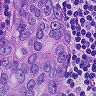
Metastatic tissue present: yes